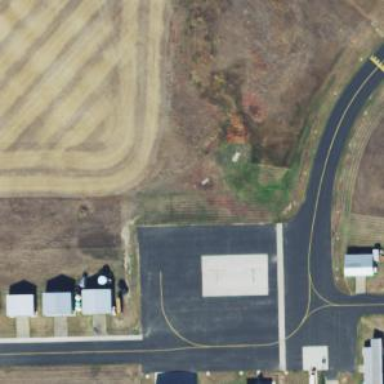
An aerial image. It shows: Apron paved with asphalt at the airport.